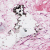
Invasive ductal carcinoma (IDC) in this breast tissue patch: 0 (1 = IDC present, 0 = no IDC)